Question: How to change position of the text in tableview section? I use viewForHeaderInSection:Section and i create there somwthing like this:
'''
- (UIView *)tableView:(UITableView *)tableView viewForHeaderInSection:(NSInteger)section {
UILabel *label = [[UILabel alloc] initWithFrame:CGRectMake(0, 0, 300, 30)];
label.backgroundColor = [UIColor blackColor];
label.textColor = [UIColor whiteColor];
label.font = [UIFont fontWithName:@"Gotham-Bold" size:17.0f];
id <NSFetchedResultsSectionInfo> sectionInfo = [[self.comlpetedFetchedResultsController sections] objectAtIndex:section];
label.text = [@" " stringByAppendingString:[sectionInfo name]];
return label;
}
'''
It doesnt matter what size is the parameters in UILabel frame, i always get the same result:

How can i center text in UILabel vertically?
Thanks
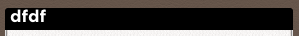
Answer: Put the label in a UIView then return the view:
'''
UIView *view = [[UIView alloc] initWithFrame:CGRectMake(0, 0, 300, 30)];
[view addSubview:label];
return view;
'''
Make sure you implement the following method:
'''
-(CGFloat)tableView:(UITableView *)tableView heightForHeaderInSection:(NSInteger)section
'''
otherwise your view will simply be on top of the cells.